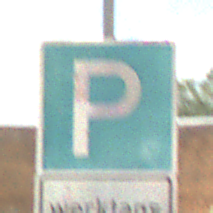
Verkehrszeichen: Parken
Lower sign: ZeitangabenMitBeschraenkungAufWochentage1
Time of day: Midday
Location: Outdoor (Suburban)
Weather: PartlyCloudy
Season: NotSpecified
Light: Natural